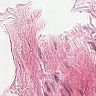
Metastatic tissue present: no